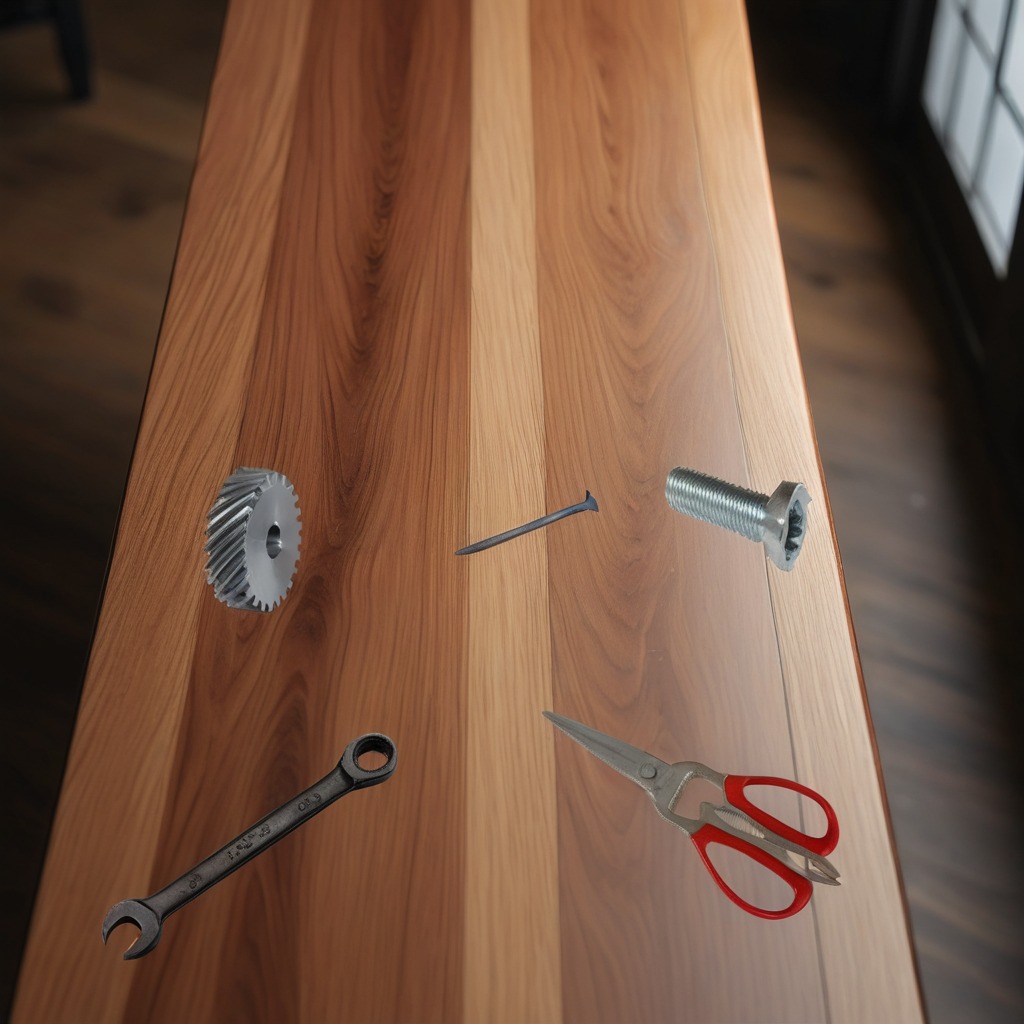
A steel gear with teeth, a metal machine screw, an iron nail, a pair of scissors, and a wrench are lying on a wooden table.